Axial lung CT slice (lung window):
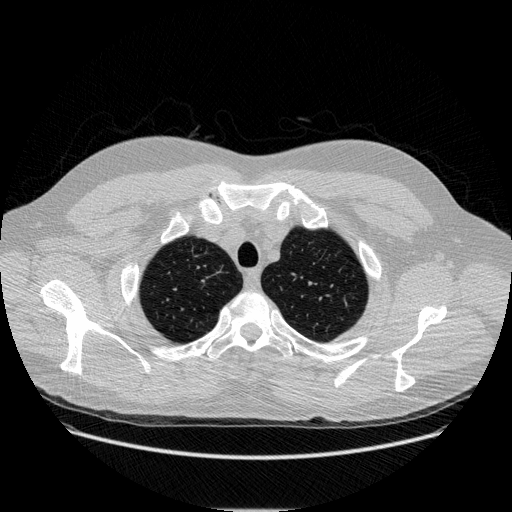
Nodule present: no